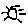
Label: sun